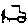
Label: car